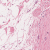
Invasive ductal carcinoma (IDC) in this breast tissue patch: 1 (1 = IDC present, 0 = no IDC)